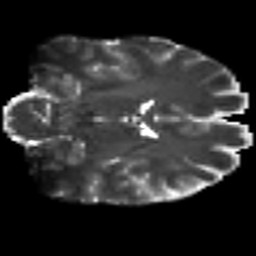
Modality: T2w
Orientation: coronal
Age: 22
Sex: female
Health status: healthy
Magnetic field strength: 3 T
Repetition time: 9 s
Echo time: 0.093 s